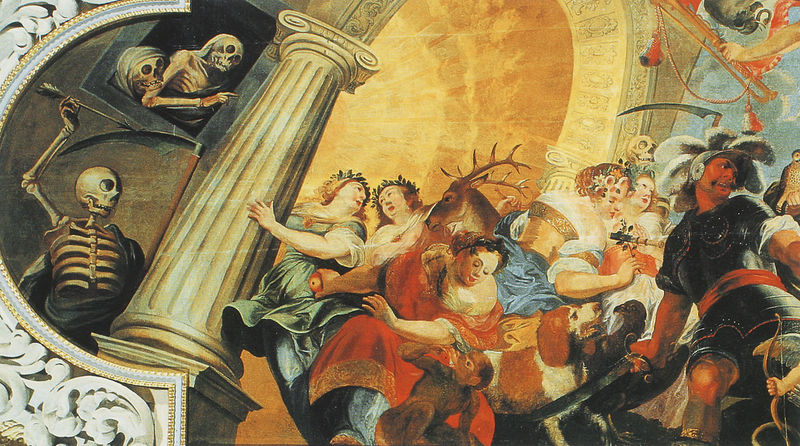
Titel: Festsaal des Klosters St. Benedikt
Künstler: Kaspar Feichtmayr
Standort: Benediktbeuern, Kloster St. Benedikt (EU - D - Bayern - Oberbayern)
Schlagwörter: frauen, menschen, braun, fenster, säule, hund, rot, fest, tod, tot, sonne, gold, affe, engel, bogen, fahne, stuck, knochen, schwert, soldat, lorbeerkranz, ritter, skelett, totenkopf, hirsch, fresko, geweih, pfeil, diana, sense, affen, solda, skelette, demeter, fortitudo